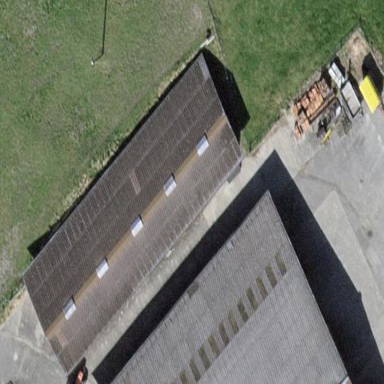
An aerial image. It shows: Building with gabled roof made of eternit. The roof is oriented along the building.